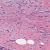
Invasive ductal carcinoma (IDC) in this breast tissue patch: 0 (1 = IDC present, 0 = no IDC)